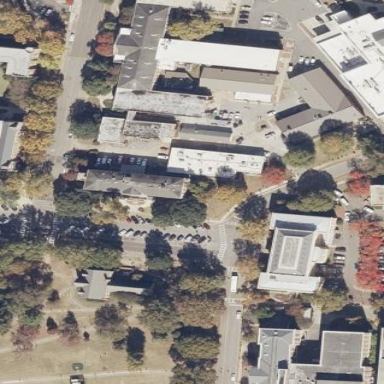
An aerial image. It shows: View of university building.